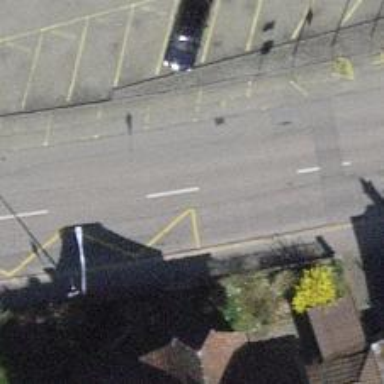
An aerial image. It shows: Public transport stop position.